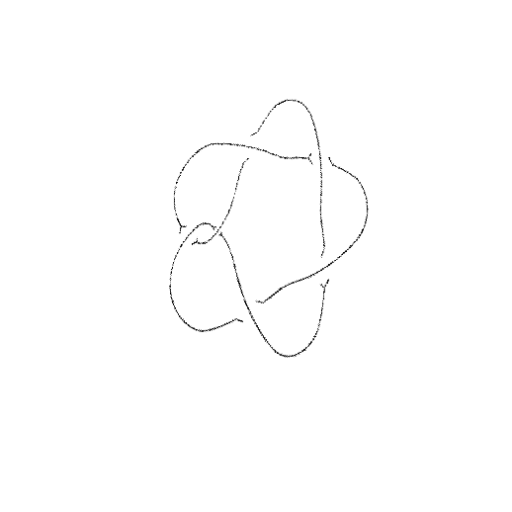
Crossing number: 6